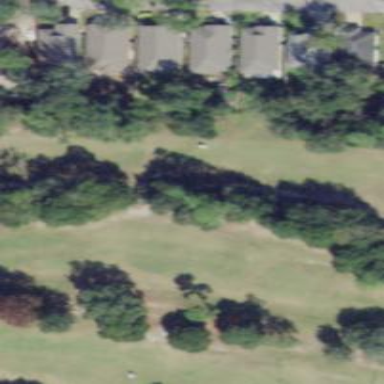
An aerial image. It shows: Grassy fairway on golf course.